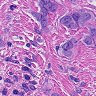
Metastatic tissue present: yes